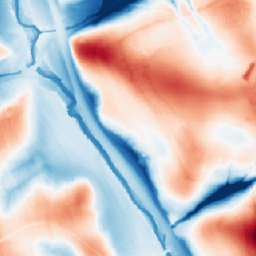
Category: edge_preserving
Decomposition family: guided
Decomposition parameters: radius: 32
eps: 0.01
Upsampling method: nearest
Upsampling parameters: scale: 4
Upsampling scale: 4